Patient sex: M
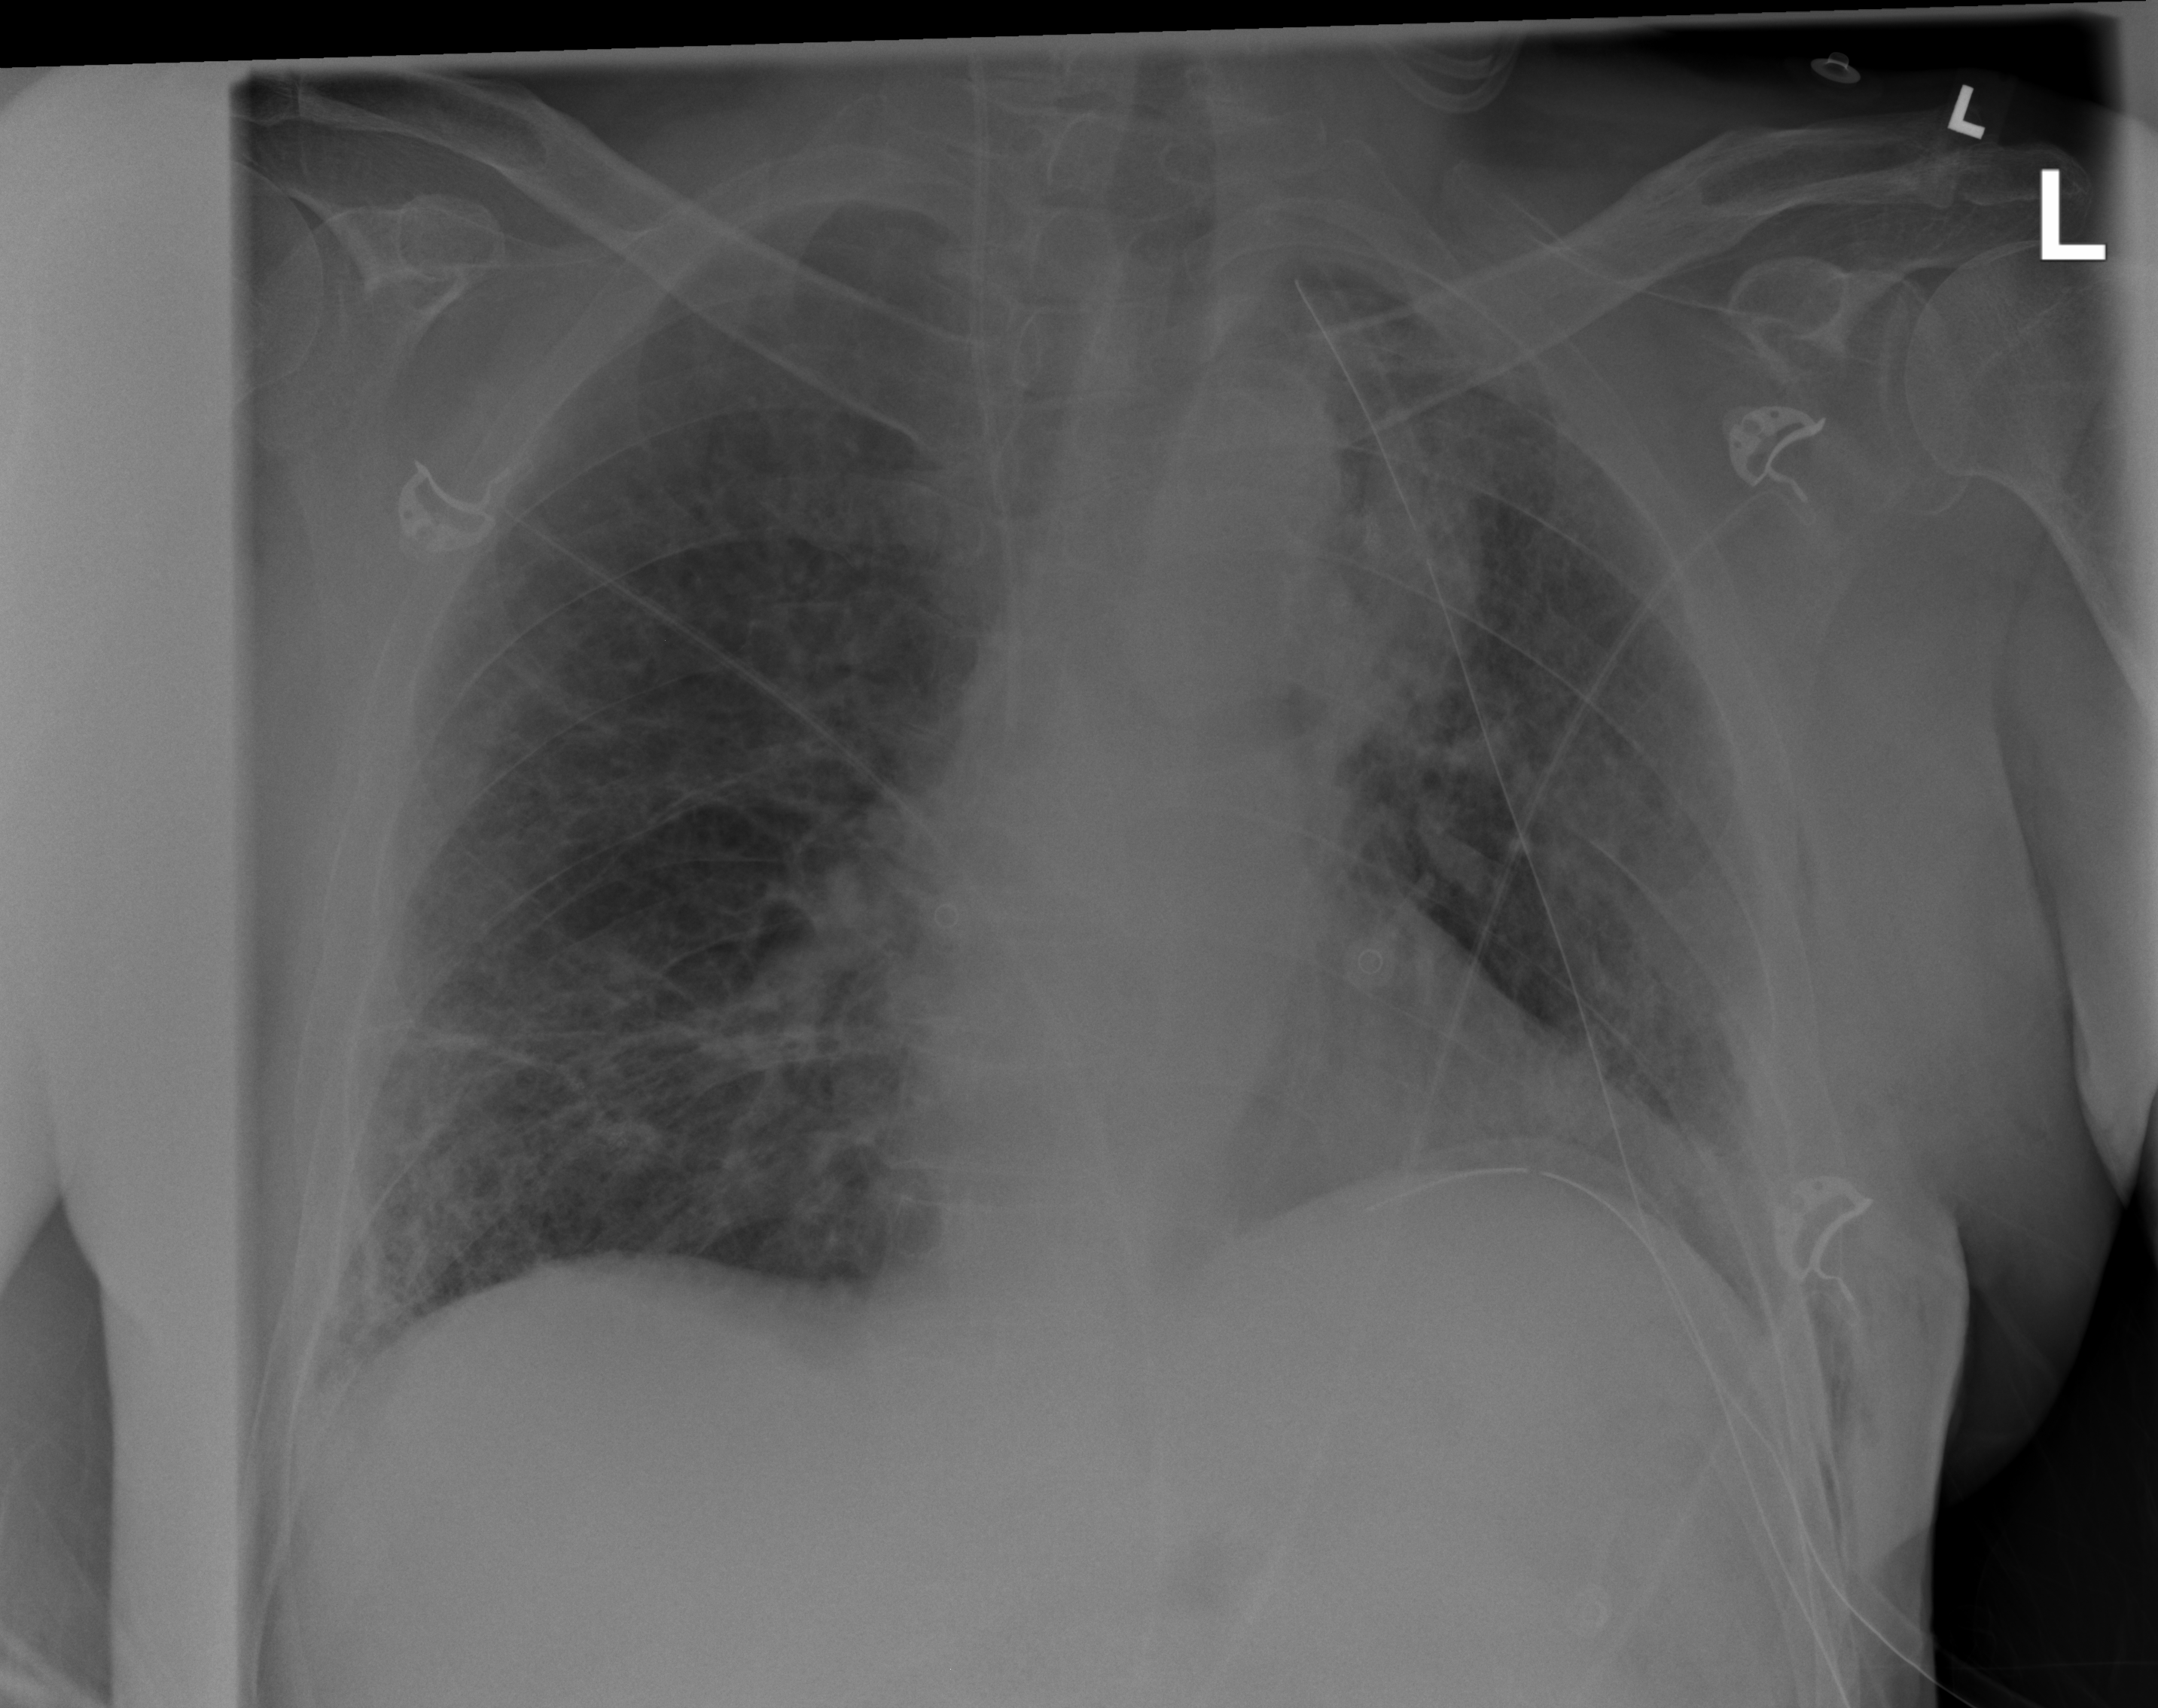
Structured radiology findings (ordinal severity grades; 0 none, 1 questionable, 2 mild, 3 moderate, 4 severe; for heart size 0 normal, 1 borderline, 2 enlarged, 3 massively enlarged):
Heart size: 0
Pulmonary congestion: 2
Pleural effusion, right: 0
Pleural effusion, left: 0
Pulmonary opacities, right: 2
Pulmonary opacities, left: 2
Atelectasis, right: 2
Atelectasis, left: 2